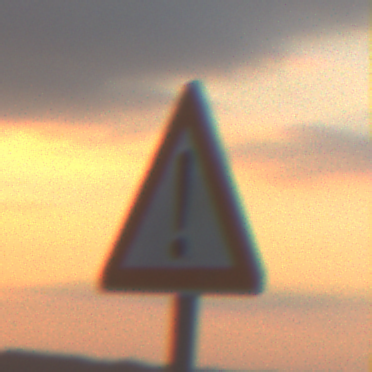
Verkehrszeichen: Gefahrenstelle
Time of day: SunriseSunset
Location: Outdoor (Beach)
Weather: PartlyCloudy
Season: NotSpecified
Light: Natural